Question: I have a pivot table where I want to preserve the order of the columns, but show a running total in reverse order (i.e. the values decrease over time).
I know I can reverse the order of the columns and set up a running total, or create a separate report that references the pivot table, but I'm interested to know if it can be done within the pivot table itself keeping Months Since in ascending order (maybe using a calculated field). Below is the pivot table I have and the one that I want

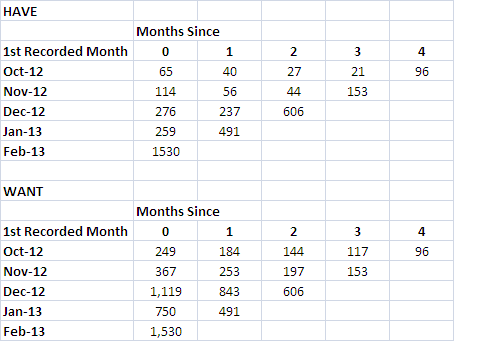
Answer: You could add a calculated field in the pivot:

The field YTD is calculated as such:
In D2 cell insert (change are probably needed to fit to your table):
=SUMIFS($C$2:$C$16,$A$2:$A$16,A2,$B$2:$B$16,">="&B2)
Then drag down from D2 to the bottom of the table.
Widen and refresh your pivot.
If data are aggregated inside the pivot (i.e. there are more rows that compose what in the image is a row), you could take MAX() o MIN() in the pivot (as you discovered yourself ;) )